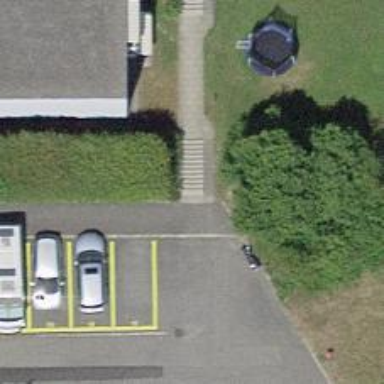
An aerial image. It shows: Cobblestone path without sidewalk.